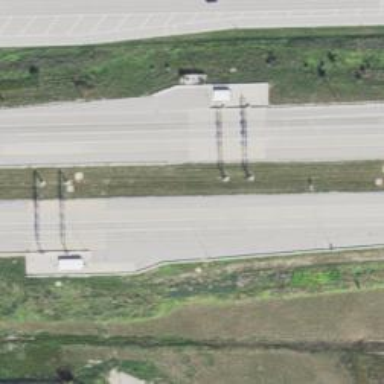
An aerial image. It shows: Toll gantry on the road.